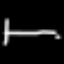
Label: bed